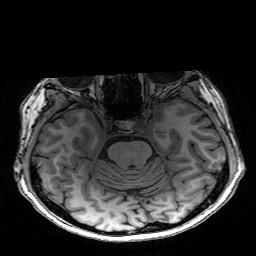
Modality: T1w
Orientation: coronal
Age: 70
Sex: female
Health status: healthy
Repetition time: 2.53 s
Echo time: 0.0034 s